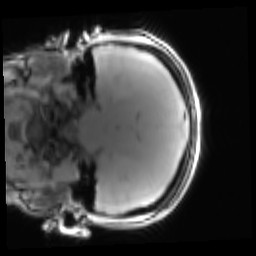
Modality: PDw
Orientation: coronal
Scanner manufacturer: siemens
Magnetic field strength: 3 T
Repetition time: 0.25 s
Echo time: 0.00103 s